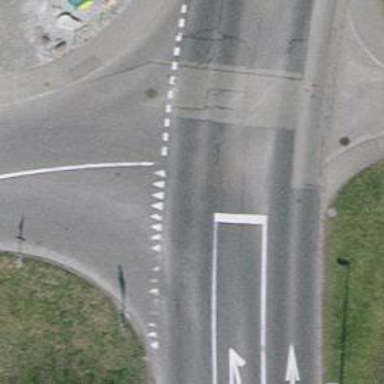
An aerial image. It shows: Road with "give way" sign.